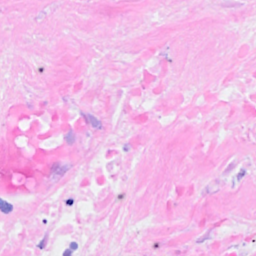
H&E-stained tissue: Breast